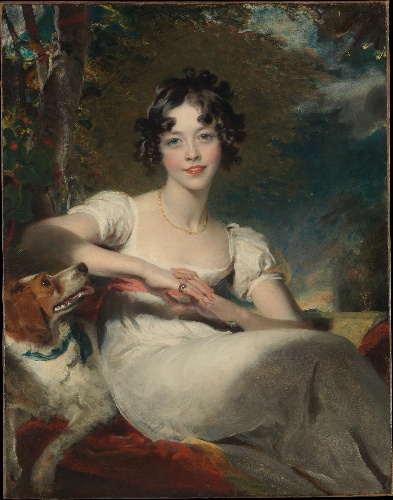
Title: Lady Maria Conyngham (died 1843)
Artist: Sir Thomas Lawrence
Artist bio: British, Bristol 1769–1830 London
Date: ca. 1824–25
Object type: Painting
Classification: Paintings
Medium: Oil on canvas
Dimensions: 36 1/4 x 28 1/4 in. (92.1 x 71.8 cm)
Department: European Paintings
Credit line: Gift of Jessie Woolworth Donahue, 1955
Accession year: 1955
Repository: Metropolitan Museum of Art, New York, NY
Tags: Portraits|Women|Dogs